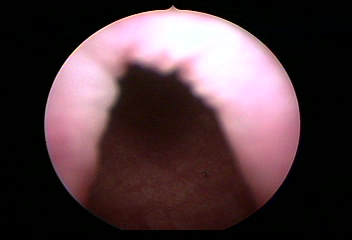
Modality: WLC
Class: Normal mucosa
Bladder cancer association: No